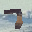
Label: 7